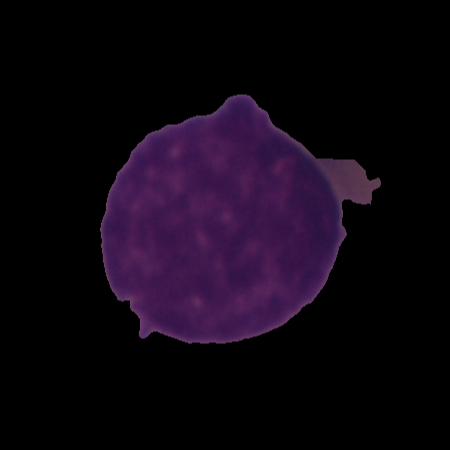
Label: cancer